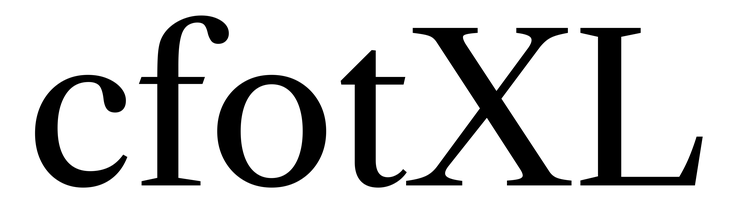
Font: LibreCaslonText_Regular